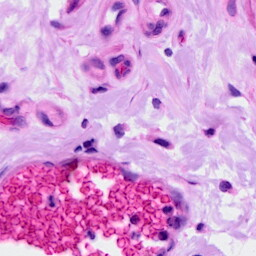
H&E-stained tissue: Ovarian